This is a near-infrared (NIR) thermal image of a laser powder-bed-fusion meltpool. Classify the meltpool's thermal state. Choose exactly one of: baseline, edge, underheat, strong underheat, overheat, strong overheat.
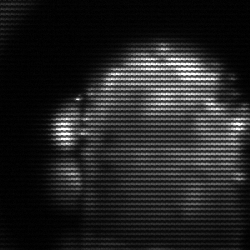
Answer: baseline